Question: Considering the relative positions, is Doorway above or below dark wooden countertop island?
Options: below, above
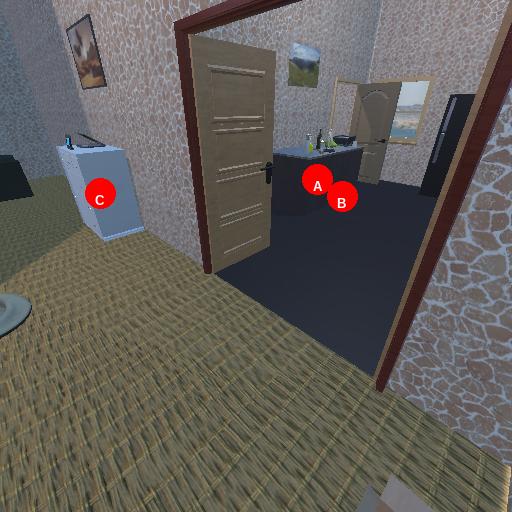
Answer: below